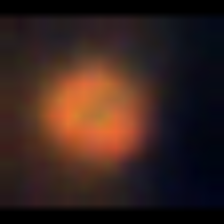
Taxon: NanoPlankton
Group: Other